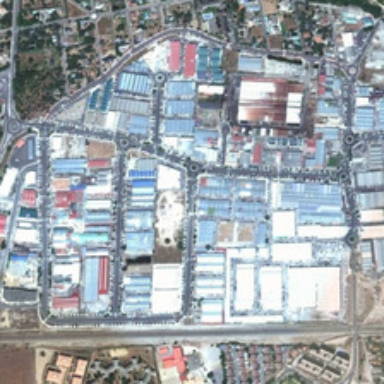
Many buildings are in an industrial area .